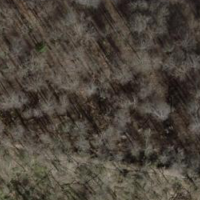
EUNIS habitat code: 41
Species observed at this site:
Vincetoxicum hirundinaria
Berberis vulgaris